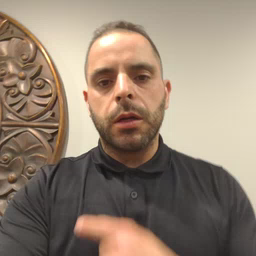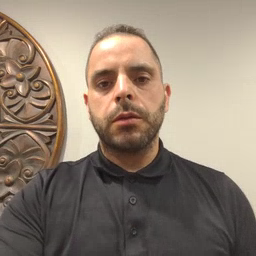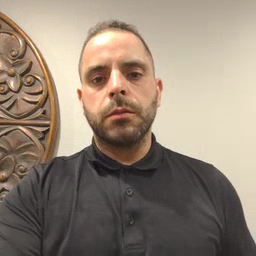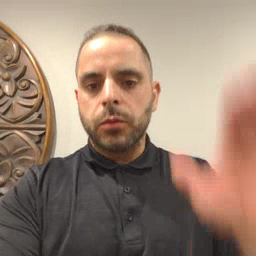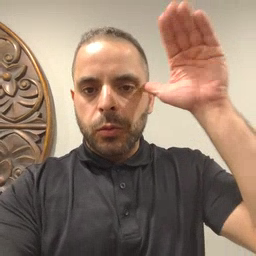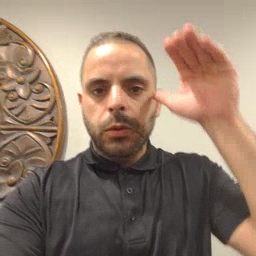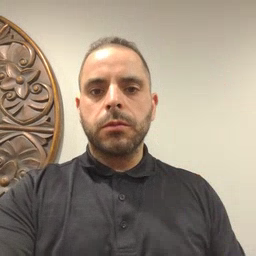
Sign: donkey